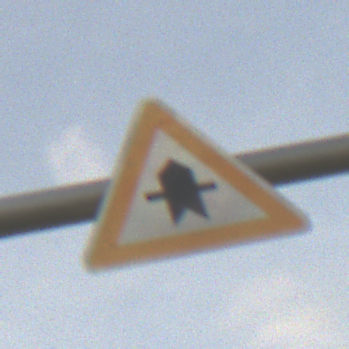
Verkehrszeichen: Vorfahrt
Umgebung: Outdoor, Nature
Tageszeit: SunriseSunset
Wetter: PartlyCloudy
Licht: Natural
Jahreszeit: NotSpecified
Kontrast: LowContrast